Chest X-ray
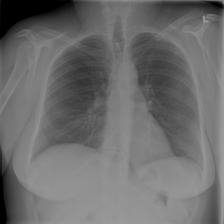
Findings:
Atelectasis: negative
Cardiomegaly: negative
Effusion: negative
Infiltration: negative
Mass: negative
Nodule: negative
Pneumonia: negative
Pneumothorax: negative
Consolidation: negative
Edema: negative
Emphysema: negative
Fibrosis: negative
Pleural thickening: negative
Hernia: negative